Field crop: maize
Growth stage: 1
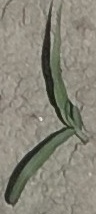
Species: sorghum